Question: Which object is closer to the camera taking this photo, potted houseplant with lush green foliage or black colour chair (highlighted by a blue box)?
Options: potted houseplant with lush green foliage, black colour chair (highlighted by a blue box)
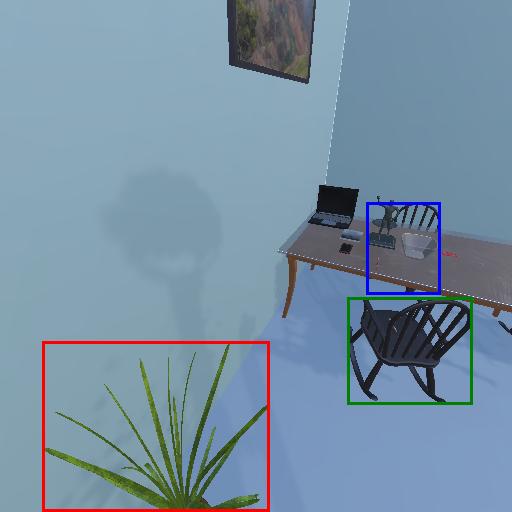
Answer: potted houseplant with lush green foliage